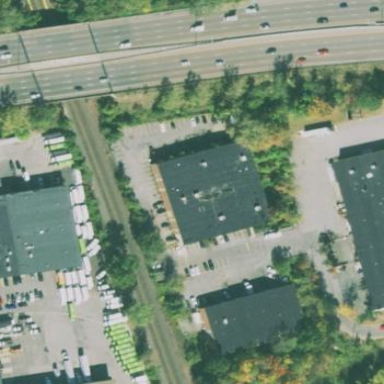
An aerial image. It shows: Commercial building.